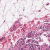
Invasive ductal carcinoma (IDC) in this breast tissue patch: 0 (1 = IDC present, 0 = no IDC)